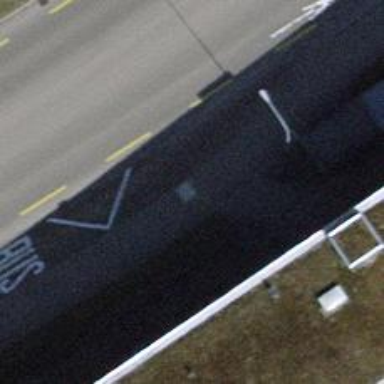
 serving as platform for public transportation."